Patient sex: M
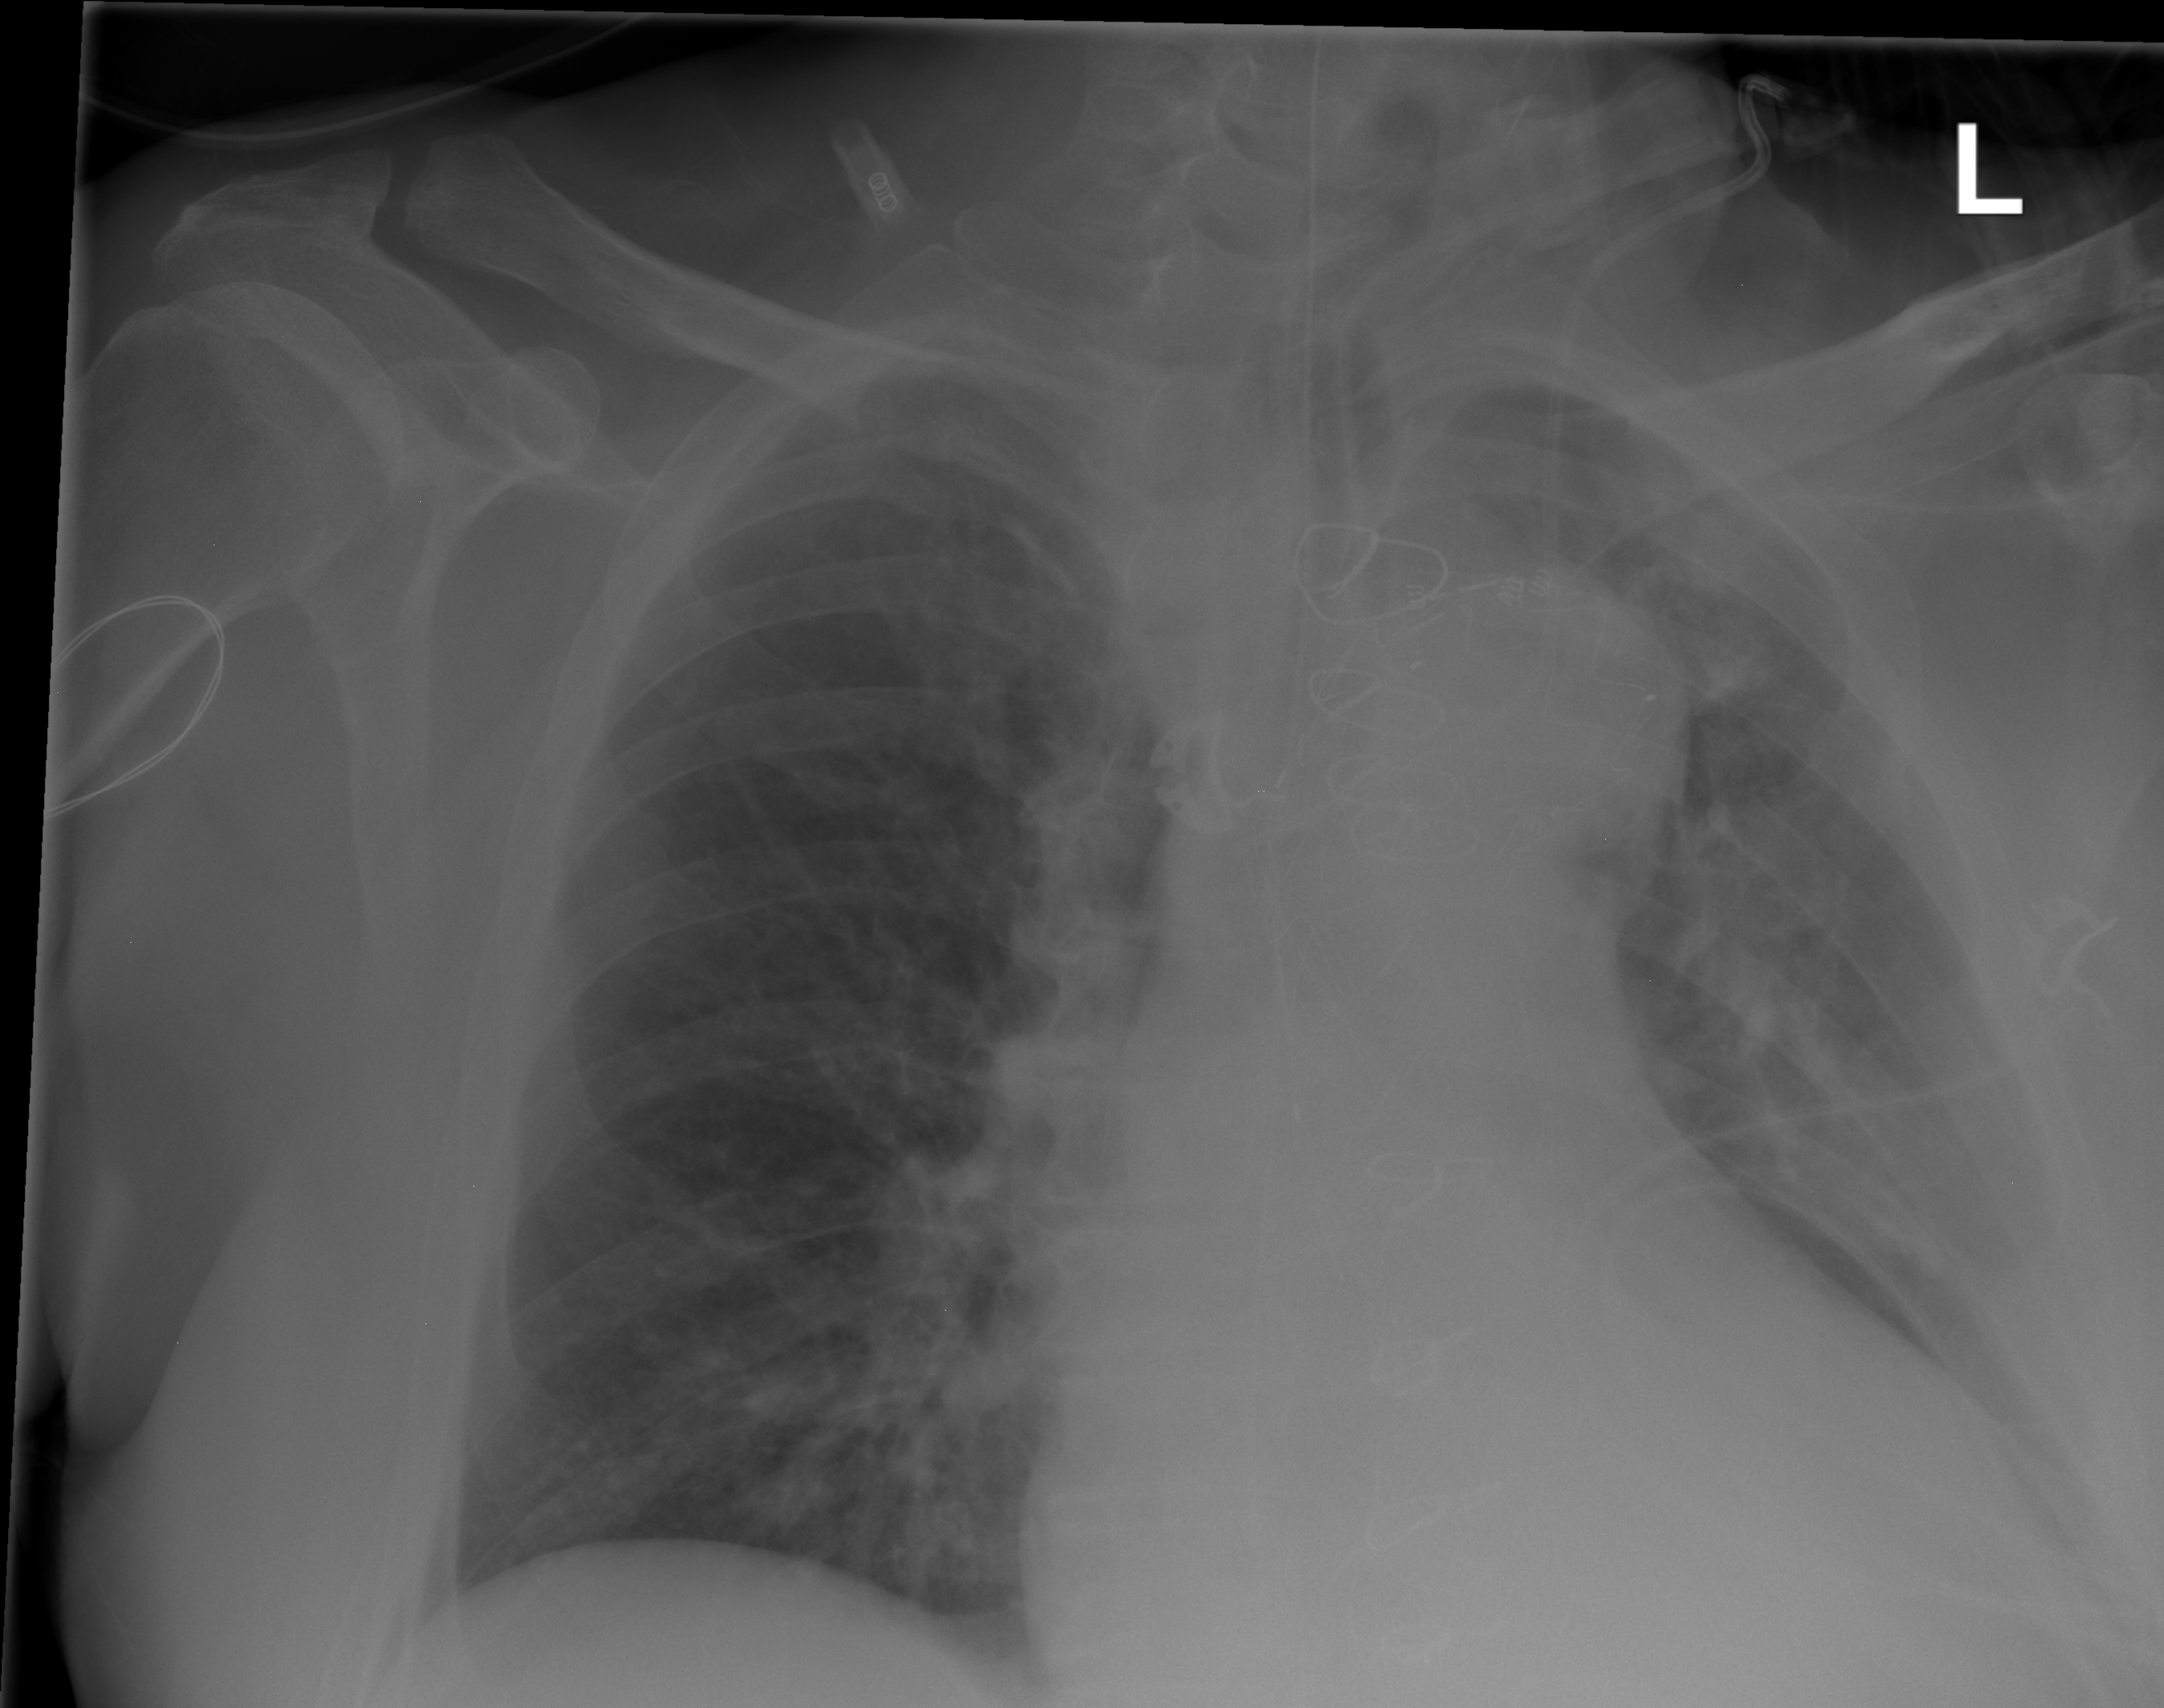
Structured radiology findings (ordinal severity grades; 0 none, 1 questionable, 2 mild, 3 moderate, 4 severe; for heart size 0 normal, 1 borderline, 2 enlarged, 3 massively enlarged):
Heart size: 2
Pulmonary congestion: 2
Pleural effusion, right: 0
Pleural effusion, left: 2
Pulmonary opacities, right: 0
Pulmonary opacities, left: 0
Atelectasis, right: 0
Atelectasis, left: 2